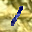
Label: 1